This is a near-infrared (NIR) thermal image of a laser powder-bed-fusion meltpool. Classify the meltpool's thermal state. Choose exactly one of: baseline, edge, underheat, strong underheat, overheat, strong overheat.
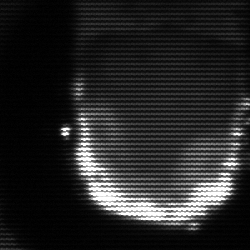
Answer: baseline